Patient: sex M, age 72
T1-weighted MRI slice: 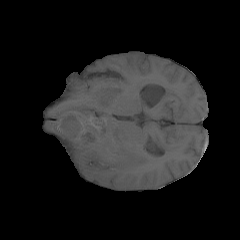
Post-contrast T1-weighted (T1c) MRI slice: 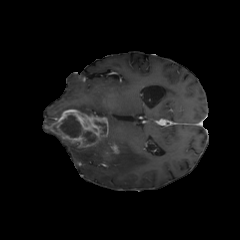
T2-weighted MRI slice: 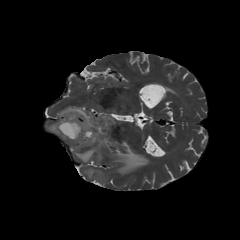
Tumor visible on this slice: yes
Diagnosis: Glioblastoma, IDH-wildtype
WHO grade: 4